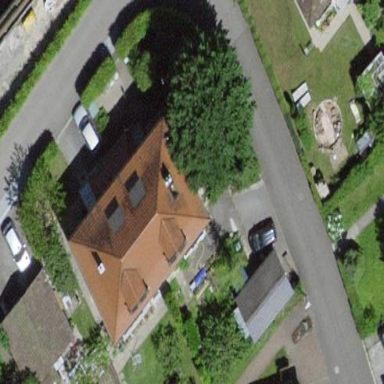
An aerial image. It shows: Terrace building with hipped roof.